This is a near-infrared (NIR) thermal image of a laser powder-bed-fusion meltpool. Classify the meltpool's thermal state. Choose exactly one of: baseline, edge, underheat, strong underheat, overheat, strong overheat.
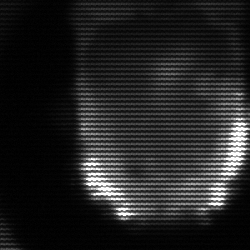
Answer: baseline